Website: walmart
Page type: billing-address
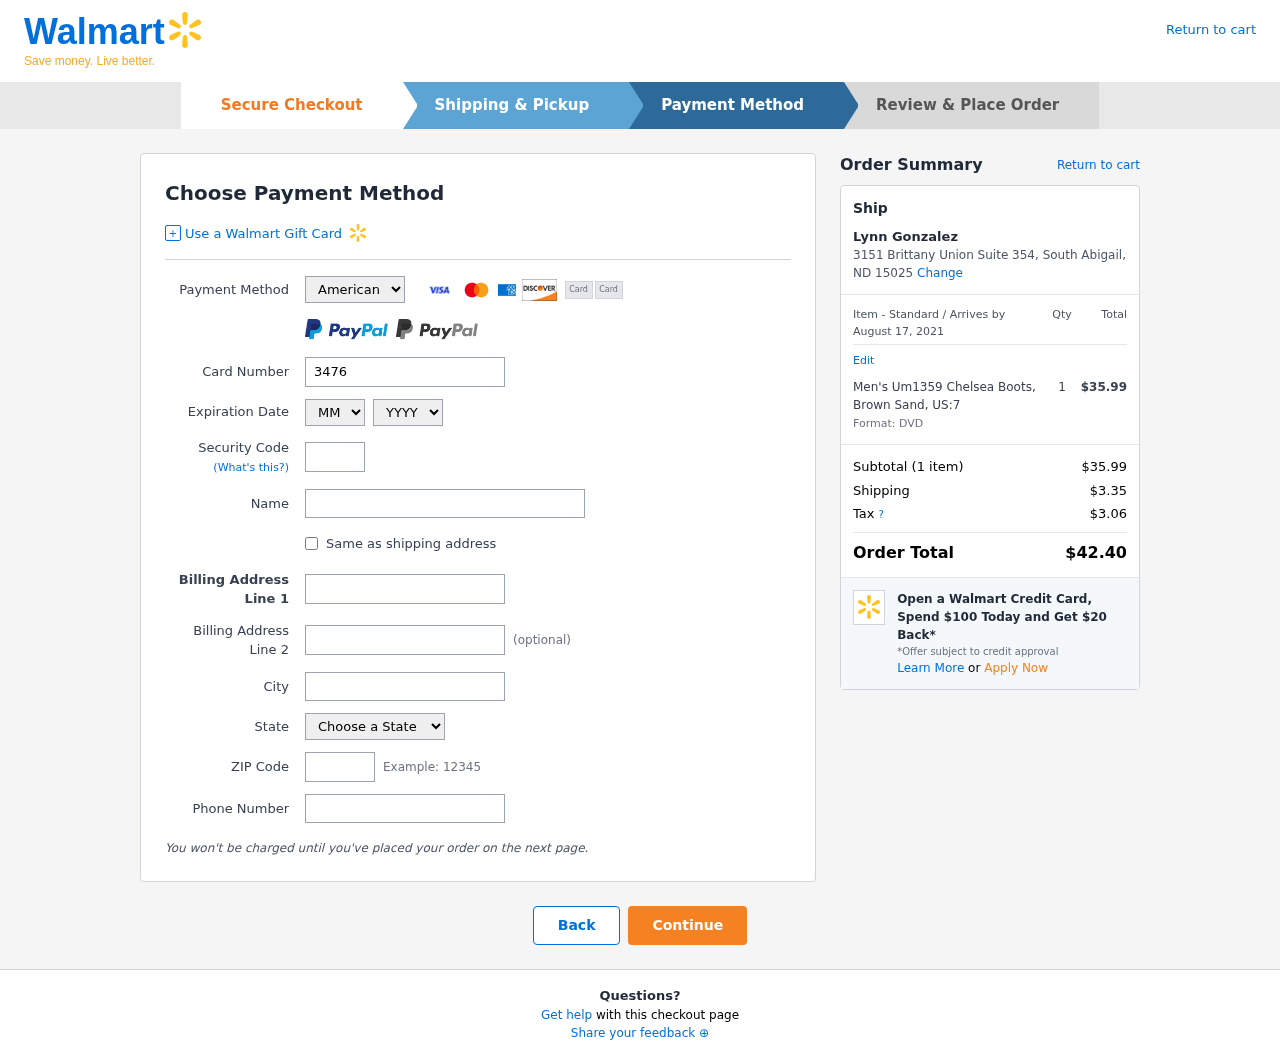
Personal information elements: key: PII_CARD_CVV
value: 7727
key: PII_CARD_EXPIRY_MONTH
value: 12
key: PII_CARD_EXPIRY_YEAR
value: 28
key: PII_CARD_NUMBER
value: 3476 9037 3441 039
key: PII_CARD_TYPE
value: American Express
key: PII_CITY
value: South Abigail
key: PII_CITY_STATE_ZIP
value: South Abigail, ND 15025
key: PII_FULLNAME
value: Lynn Gonzalez
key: PII_PHONE
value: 2295757063
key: PII_POSTCODE
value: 15025
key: PII_STATE
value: North Dakota
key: PII_STREET
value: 3151 Brittany Union Suite 354
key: PII_STREET2
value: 646 Michael Parkway Apt. 870
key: PII_FULLNAME2
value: Lynn Gonzalez
Product elements: key: PRODUCT1_NAME
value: Men's Um1359 Chelsea Boots, Brown Sand, US:7
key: PRODUCT1_PRICE
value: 35.99
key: PRODUCT1_QUANTITY
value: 1
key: PRODUCT1_DESC
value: Format: DVD
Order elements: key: ORDER_DELIVERY_DATE
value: August 17, 2021
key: ORDER_NUM_ITEMS
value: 1
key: ORDER_SUBTOTAL
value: $35.99
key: ORDER_SHIPPING_COST
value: $3.35
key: ORDER_TAX
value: $3.06
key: ORDER_TOTAL
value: $42.40